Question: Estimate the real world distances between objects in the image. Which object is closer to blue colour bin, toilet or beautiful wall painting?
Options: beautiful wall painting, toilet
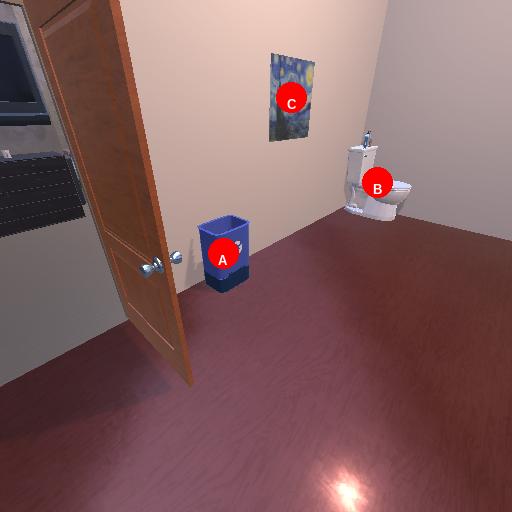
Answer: beautiful wall painting